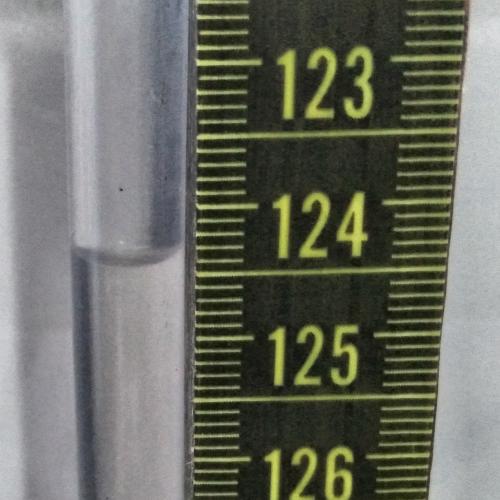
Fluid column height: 124.4 cm